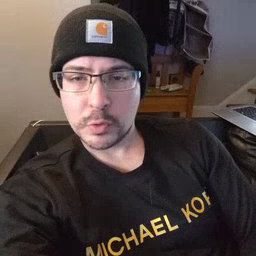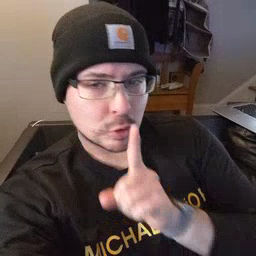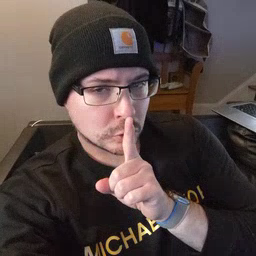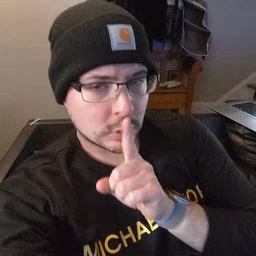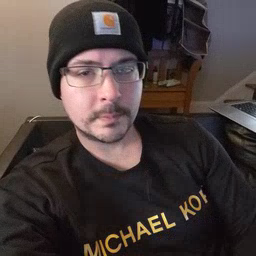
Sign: shhh